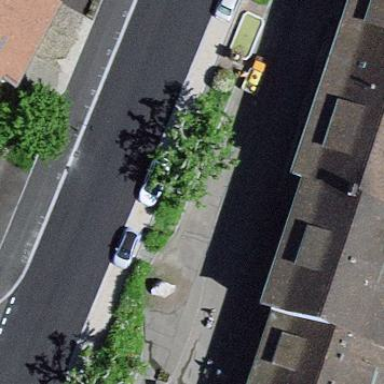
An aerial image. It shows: Street-side parallel parking available at this location.